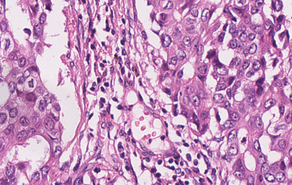
Tumor epithelial tissue: yes
Tumor-associated stroma tissue: yes
Normal tissue: no